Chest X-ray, AP view. Patient: 51 years old, sex F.
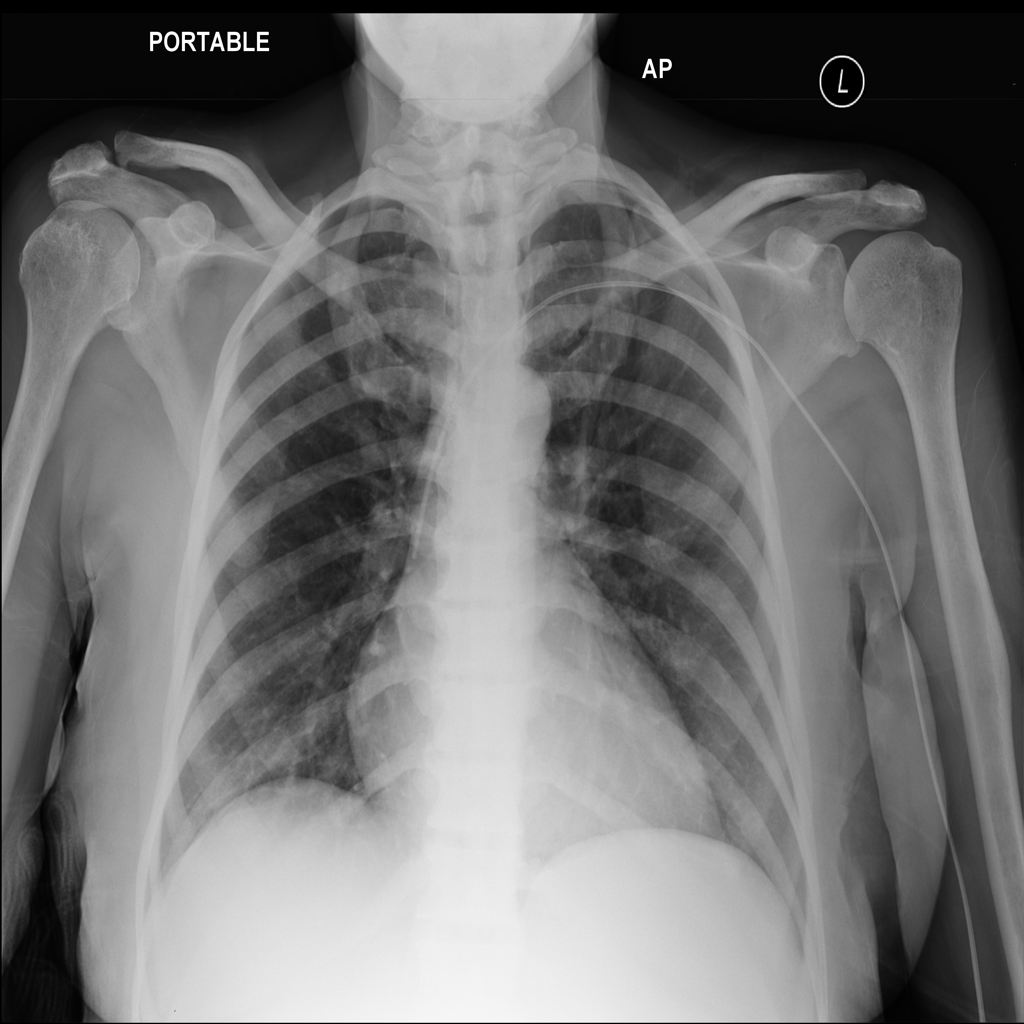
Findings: No Finding